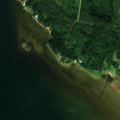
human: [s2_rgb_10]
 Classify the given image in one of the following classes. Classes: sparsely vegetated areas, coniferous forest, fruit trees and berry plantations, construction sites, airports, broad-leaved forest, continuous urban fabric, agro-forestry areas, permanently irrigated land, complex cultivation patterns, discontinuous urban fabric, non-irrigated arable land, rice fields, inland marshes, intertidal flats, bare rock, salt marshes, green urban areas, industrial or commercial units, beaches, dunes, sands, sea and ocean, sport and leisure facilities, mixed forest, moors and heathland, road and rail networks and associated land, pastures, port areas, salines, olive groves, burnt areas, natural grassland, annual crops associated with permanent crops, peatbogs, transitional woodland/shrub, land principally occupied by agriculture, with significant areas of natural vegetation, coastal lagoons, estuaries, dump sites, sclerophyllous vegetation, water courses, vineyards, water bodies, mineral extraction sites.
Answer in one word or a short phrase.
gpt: land principally occupied by agriculture, with significant areas of natural vegetation, coniferous forest, mixed forest, sea and ocean